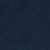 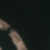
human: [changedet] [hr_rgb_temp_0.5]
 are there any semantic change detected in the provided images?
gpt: An artificial island made of dredged sand and rocks appears in the sea.